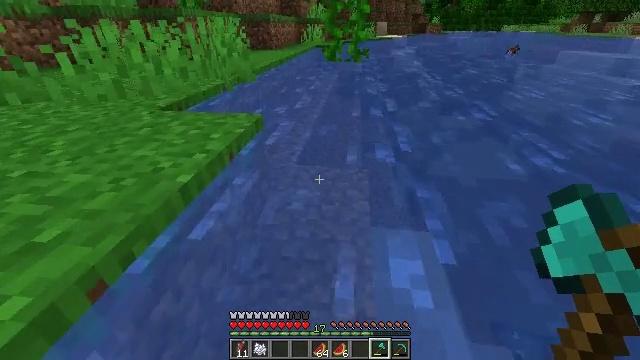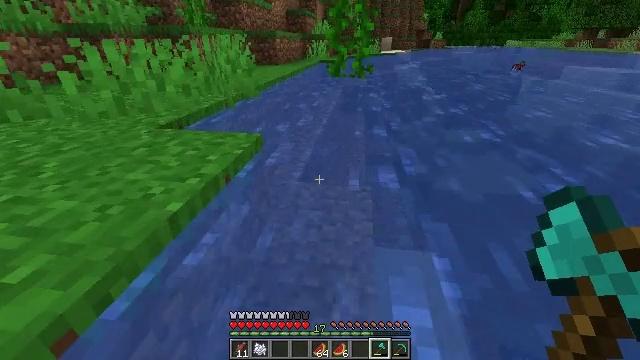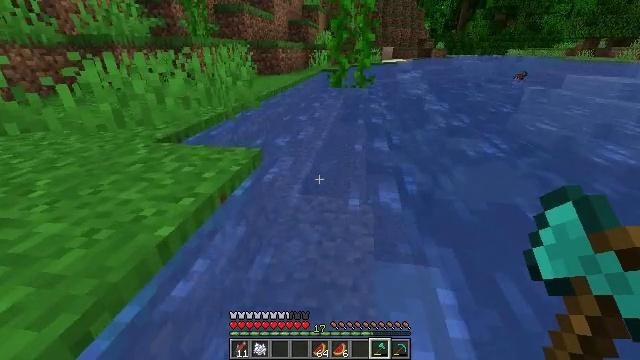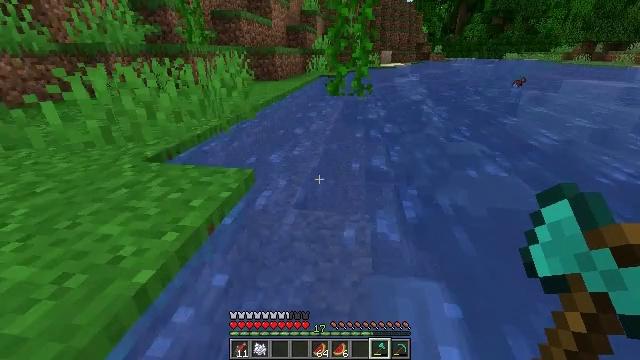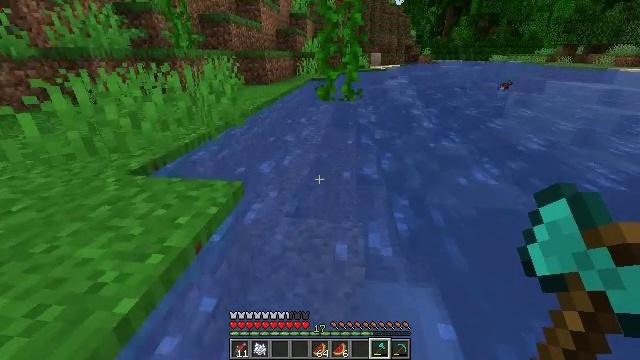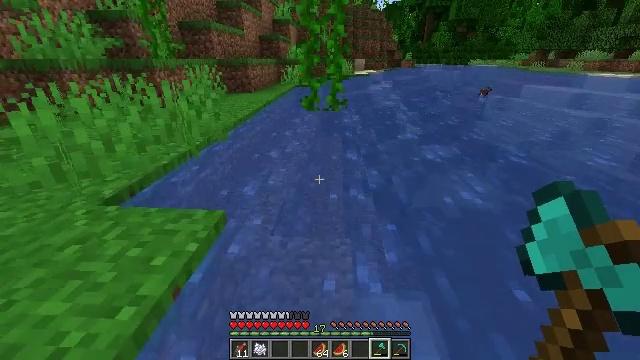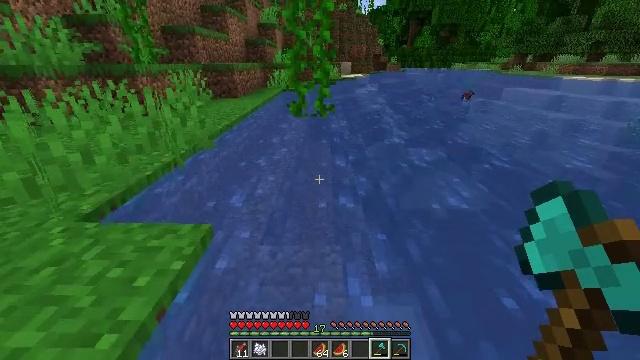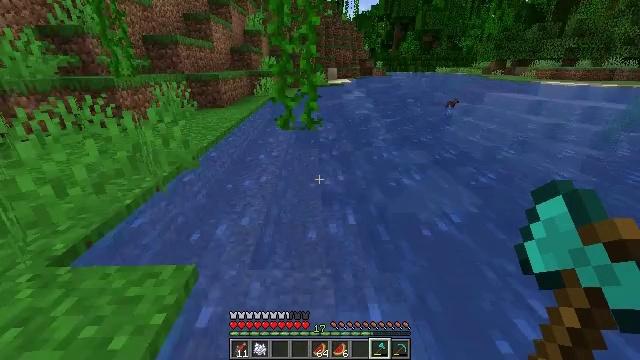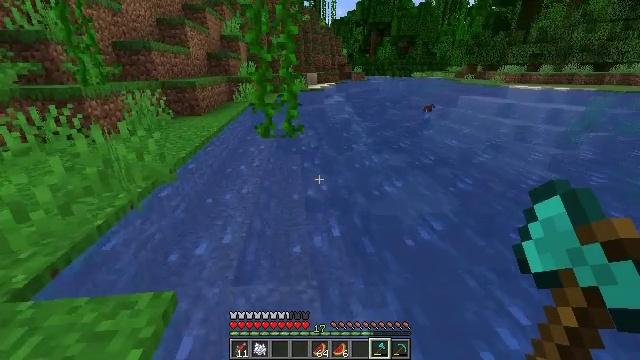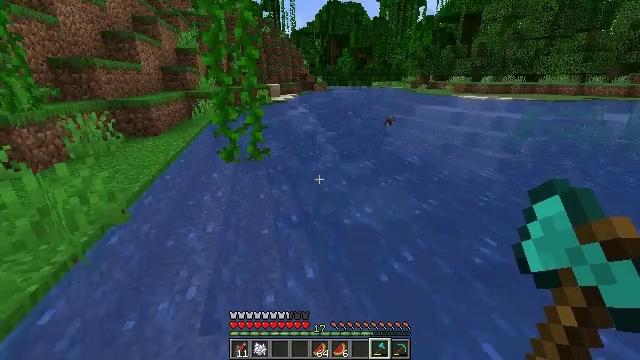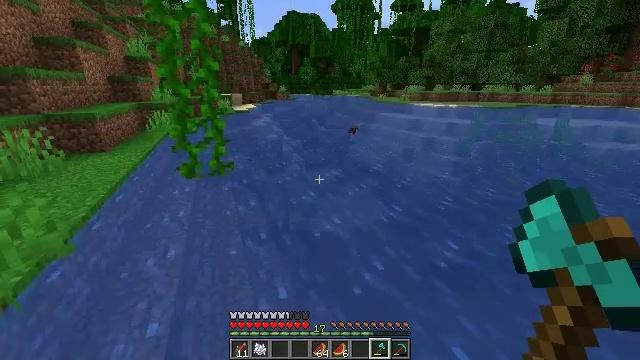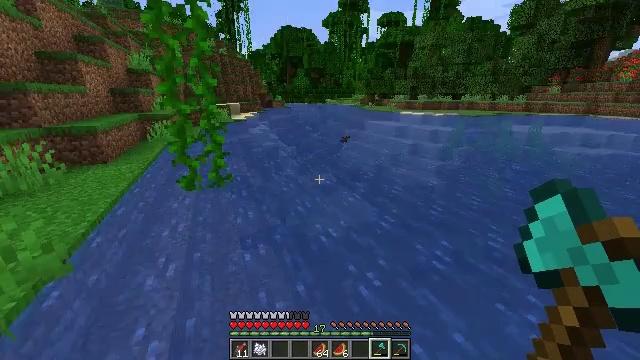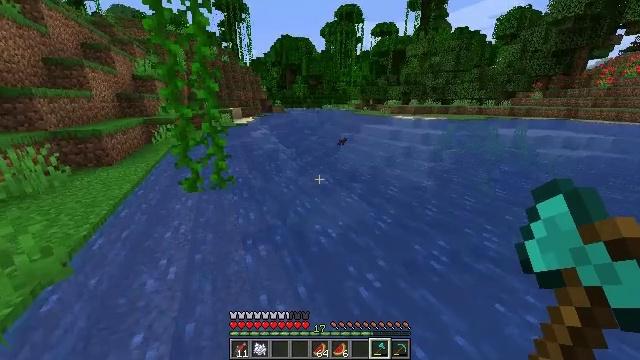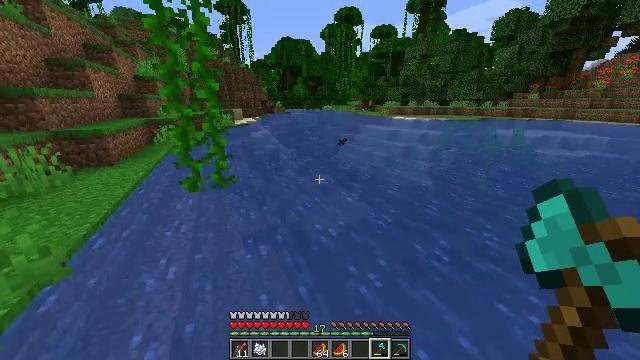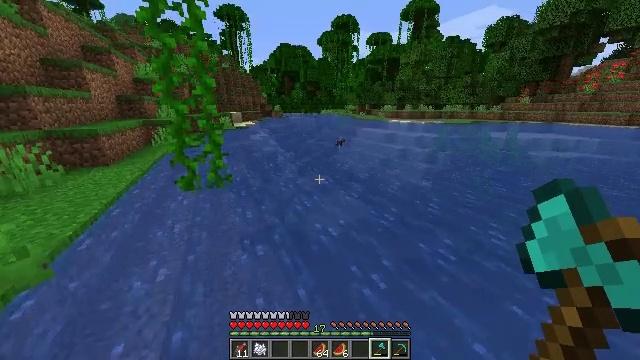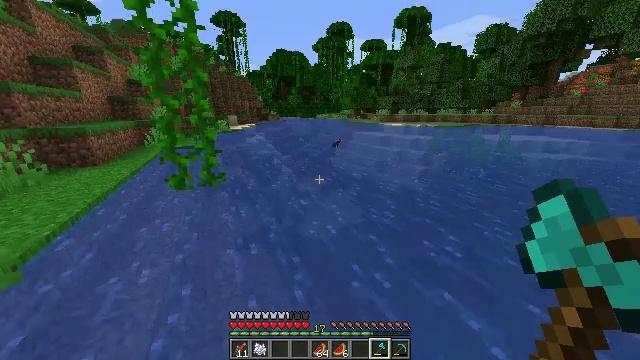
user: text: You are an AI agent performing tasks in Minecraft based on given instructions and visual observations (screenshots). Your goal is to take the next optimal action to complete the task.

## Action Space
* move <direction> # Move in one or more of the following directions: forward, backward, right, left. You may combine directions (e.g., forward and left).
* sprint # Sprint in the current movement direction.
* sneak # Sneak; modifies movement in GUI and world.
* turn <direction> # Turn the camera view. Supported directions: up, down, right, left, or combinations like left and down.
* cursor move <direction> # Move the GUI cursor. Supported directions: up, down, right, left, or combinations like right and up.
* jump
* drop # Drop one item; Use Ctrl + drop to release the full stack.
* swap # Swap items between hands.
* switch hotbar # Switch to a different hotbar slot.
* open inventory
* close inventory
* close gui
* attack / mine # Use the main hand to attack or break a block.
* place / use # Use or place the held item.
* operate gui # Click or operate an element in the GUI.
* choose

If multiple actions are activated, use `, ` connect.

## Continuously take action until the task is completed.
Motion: motion action
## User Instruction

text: Kill aquatic mobs.
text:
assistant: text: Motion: move forward, turn left and up, jump
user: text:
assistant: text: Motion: move forward, turn up, jump
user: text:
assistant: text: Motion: move forward, jump
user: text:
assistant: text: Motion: move forward, turn right, jump
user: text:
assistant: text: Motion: move forward, turn right, jump
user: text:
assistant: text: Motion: move forward, turn right, jump
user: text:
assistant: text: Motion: move forward, turn right, jump
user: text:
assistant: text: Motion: move forward, turn right, jump
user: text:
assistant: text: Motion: move forward, turn right and up, jump
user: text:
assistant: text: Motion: move forward, sprint, turn right and up, jump
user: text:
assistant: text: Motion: move forward, sprint, turn right, jump
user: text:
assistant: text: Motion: move forward, sprint, jump
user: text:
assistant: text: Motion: move forward, sprint, jump
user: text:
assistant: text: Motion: move forward, jump
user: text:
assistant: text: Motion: move forward, turn right and up, jump
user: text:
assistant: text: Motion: move forward, turn right and up, jump
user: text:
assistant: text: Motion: move forward, jump
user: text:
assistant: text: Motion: move forward, jump
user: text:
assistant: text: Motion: move forward, jump
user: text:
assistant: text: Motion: move forward, jump
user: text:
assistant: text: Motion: move forward, jump
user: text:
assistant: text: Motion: move forward, sprint, jump
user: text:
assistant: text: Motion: move forward, sprint, jump
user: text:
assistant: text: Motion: move forward, sprint, jump
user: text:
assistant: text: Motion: move forward, sprint, jump
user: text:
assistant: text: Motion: move forward, sprint, jump
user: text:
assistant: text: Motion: move forward, jump
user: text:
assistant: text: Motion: move forward, jump
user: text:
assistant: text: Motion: move forward, jump
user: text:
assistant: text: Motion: move forward, jump